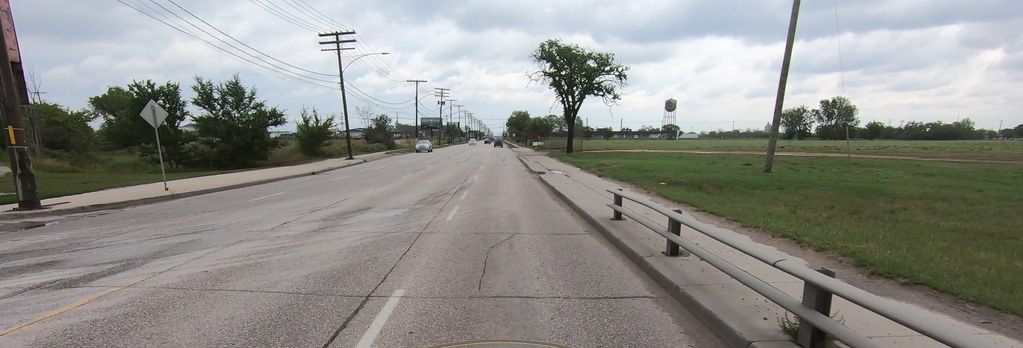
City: winnipeg